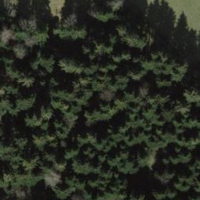
EUNIS habitat code: 43
Species observed at this site:
Chelidonium majus